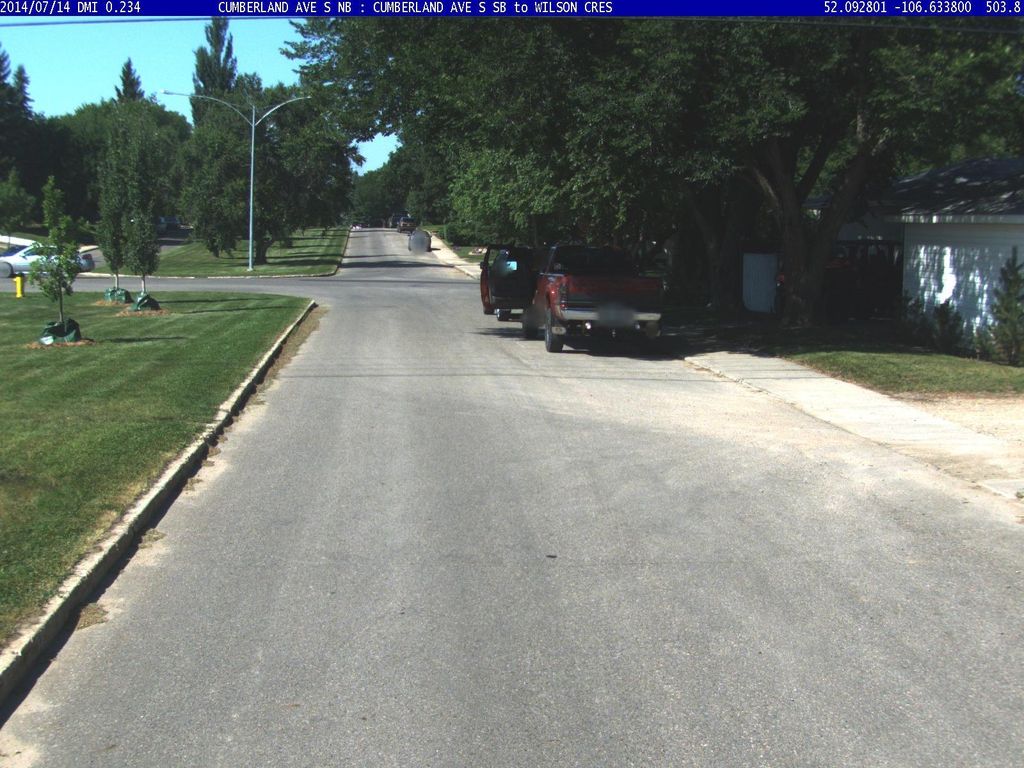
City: saskatoon